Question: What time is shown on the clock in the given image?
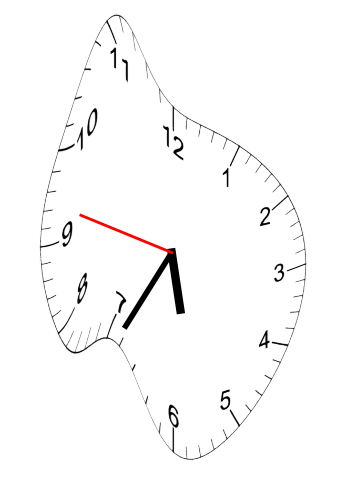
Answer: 05:34:47